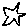
Label: star